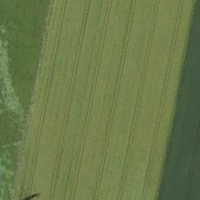
EUNIS habitat code: 52
Species observed at this site:
Cyperus esculentus